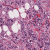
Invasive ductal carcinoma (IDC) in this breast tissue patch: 1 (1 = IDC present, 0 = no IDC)